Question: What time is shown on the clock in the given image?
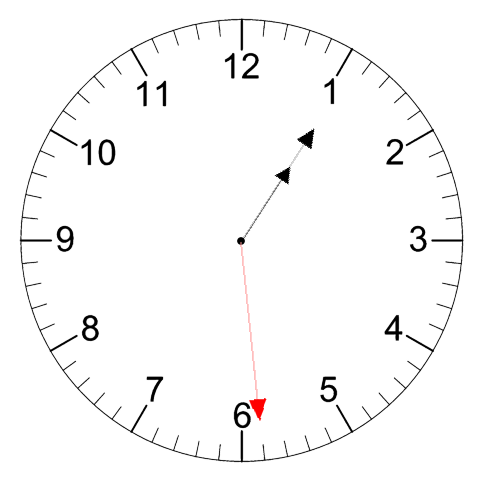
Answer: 01:05:29